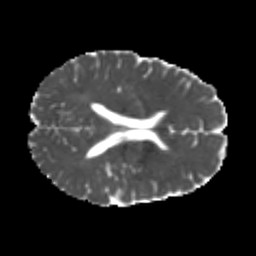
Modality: MD
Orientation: axial
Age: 20
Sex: male
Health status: healthy
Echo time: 0.074 s